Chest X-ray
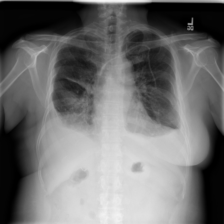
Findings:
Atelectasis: negative
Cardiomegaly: negative
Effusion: positive
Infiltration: negative
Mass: negative
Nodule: negative
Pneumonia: negative
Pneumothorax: negative
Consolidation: negative
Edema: negative
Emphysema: negative
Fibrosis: negative
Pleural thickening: negative
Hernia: negative